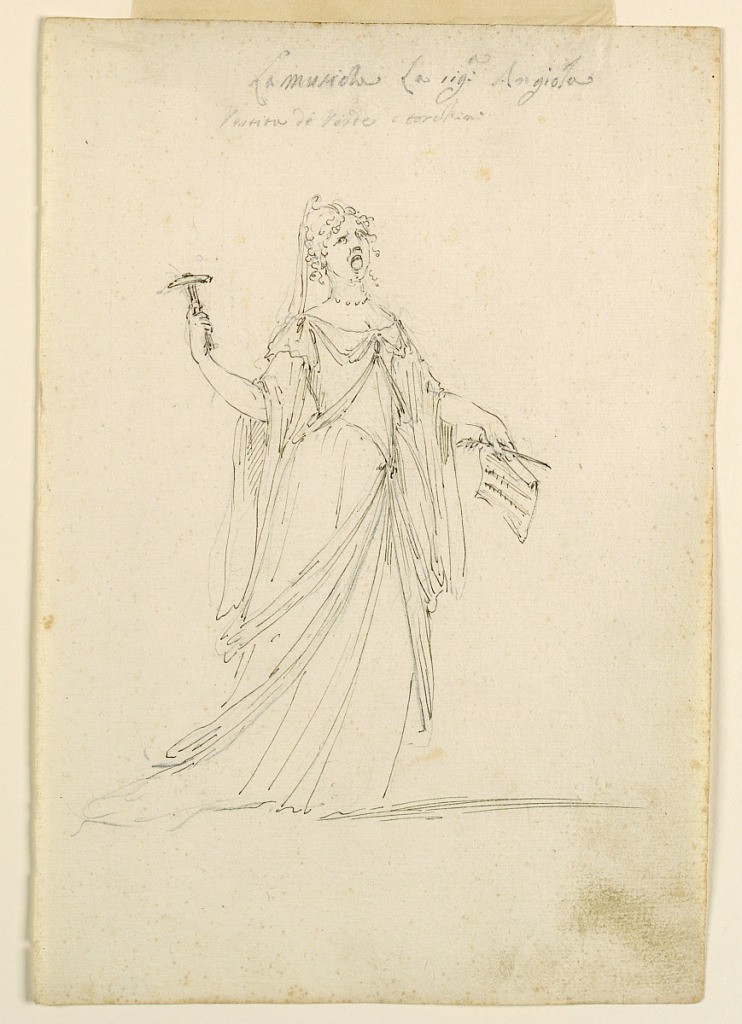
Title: Costume Design: Music for a Ballet
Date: ca. 1720
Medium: Lead pencil, pen and ink on paper
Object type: Drawing
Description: Vertical rectangle. A woman is shown in three-quarter profile, turned toward right, and singing. She raises a hammer with her right hand, and carries in her left one a music sheet and writing pen.